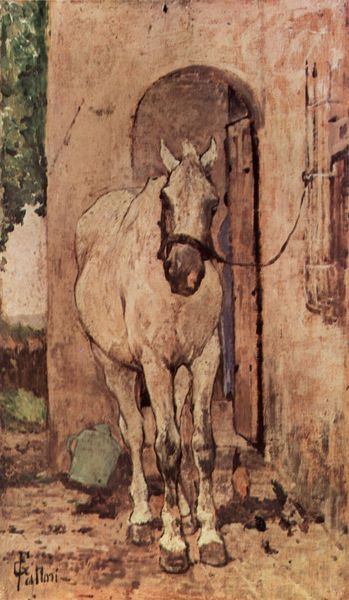
Titel: Weißes Pferd vor einer Tür
Künstler: Giovanni Fattori
Standort: Milano
Institution: Collezione R. Jucker
Schlagwörter: baum, blätter, gemälde, kopf, laub, weiß, grün, landschaft, ocker, ausschnitt, braun, fenster, holz, nase, ohr, schwarz, szene, tür, zeichnung, ölbild, blick, gebäude, gras, haus, rot, tier, weg, zaun, beige, malerei, wand, augen, stehen, stein, steine, signatur, türbogen, öl, erde, gitter, pastos, boden, auge, schnur, strick, pflanze, front, frontal, ohren, rosa, esel, pferd, kanne, krug, beine, huf, hufe, mähne, zaumzeug, zügel, bein, sommer, ecke, bogen, italien, leine, mauer, geröll, linien, backstein, hof, türe, rundbogen, treppe, arch, architecture, blue, oil, red, stairs, steps, white, window, green, nose, old, painting, portrait, robe, wall, yellow, impressionismu, picture, pink, brown, durchgang, floor, plant, pot, railing, stufen, bauch, warten, dünn, tor, eingang, torbogen, seil, idyll, geschirr, radierung, text, flur, schimmel, hufen, wood, frontalansicht, sad, ross, rock, rocks, sky, stone, tree, maul, hunger, nüstern, schnurr, building, ear, head, house, nature, sand, water, bauernhaus, stall, trees, gehöft, halfter, zaum, stute, eyes, spanish, mittelpunkt, grass, light, entrance, path, shutters, drawing, eimer, tierstück, castle, shadow, mouth, schief, leash, gaul, hengst, step, rope, tie, door, urn, dirt, outside, rural, haustür, rumpf, mager, leaves, archway, walls, art, ground, gießkanne, eaves, signature, back, detail, ears, shoe, study, angeschnitten, animal, eye, legs, bush, farm, home, horse, stable, impressionist, terracotta, vierbeiner, reins, chest, pale, outdoors, snout, hoof, hooves, paint, simple, angebunden, ackergaul, expressionistic, soil, land, outdoor, grid, tan, stones, doorway, angeleint, open, jug, pitcher, standing, vorn, body, equestrian, kaltblut, waiting, fensrer, watering, watering can, halter, abdecker, barn, bridle, hoofs, mane, bowl, terrain, earth, mud, can, orhen, steib, festgebunden, knees, stucco, fallini, gittern, pebble, shutter, stutw, tallini, tether, simle, grill, bit, rein, bucket, jar, dooor, abdomen, belly, clay, yard, 1850, farmhouse, painterly, nostril, pail, tied, snad, signed, canister, earthtone, hot, white horse, muzzle, nostrils, mare, ranch, stallion, pulloni, tethered, tied up, fattani, build, watercolout, harness, kandare, inpressionist, impressoinist, fapferd, railings, snouth, horse body, falloni, hoofe, open door, palloni, water pot, stopped, doorstep, enterence, watercan, hungry horse